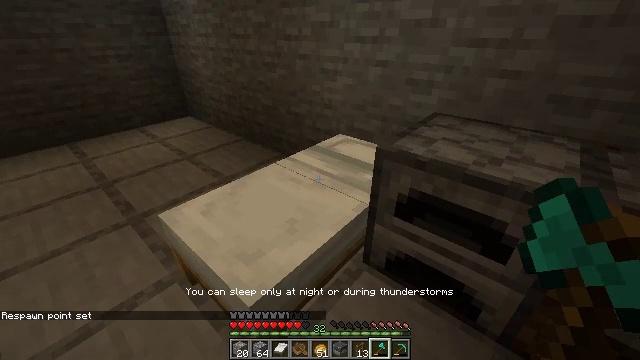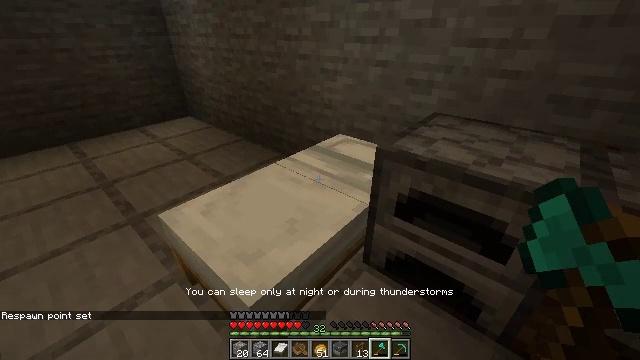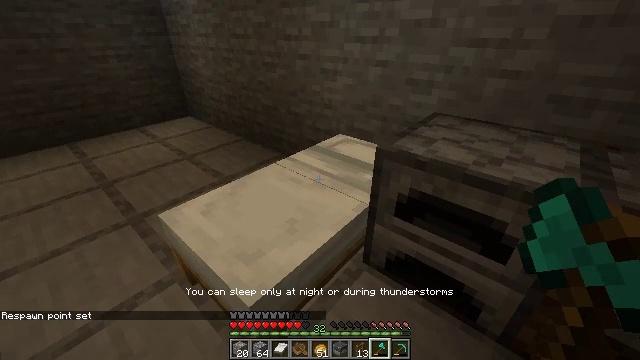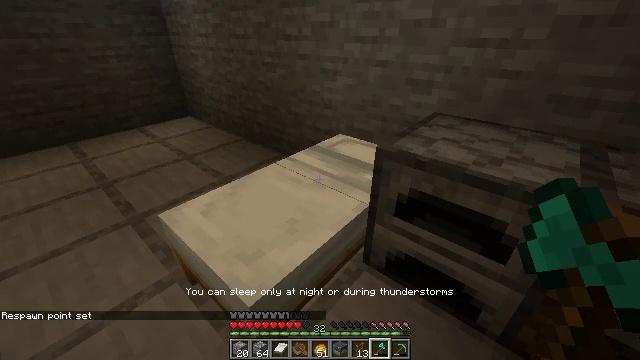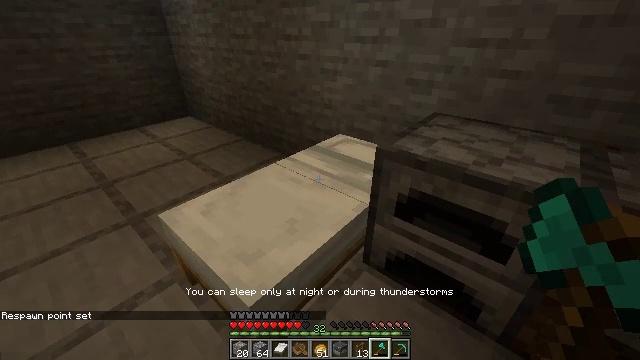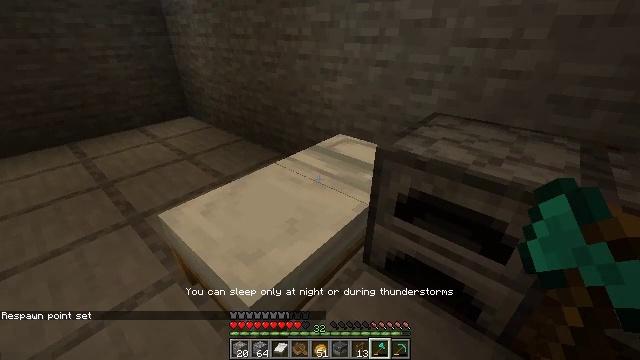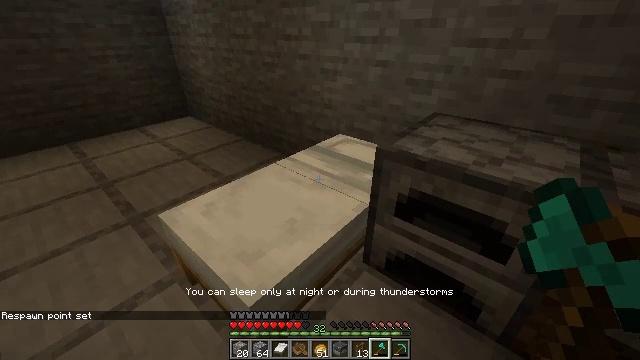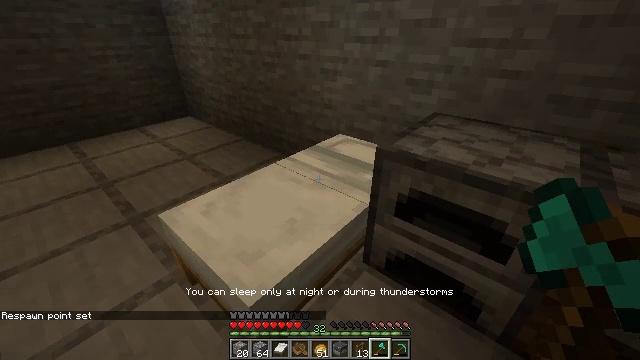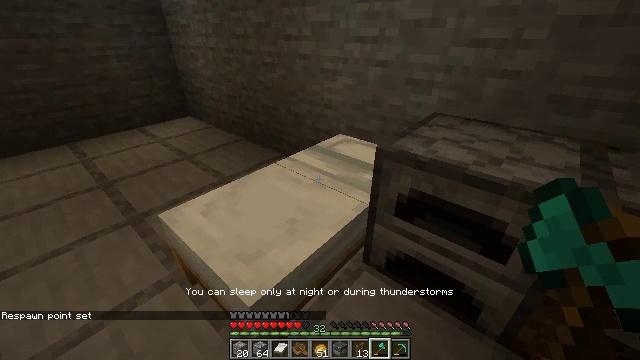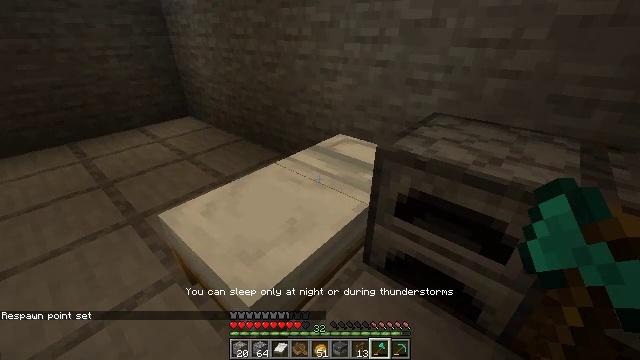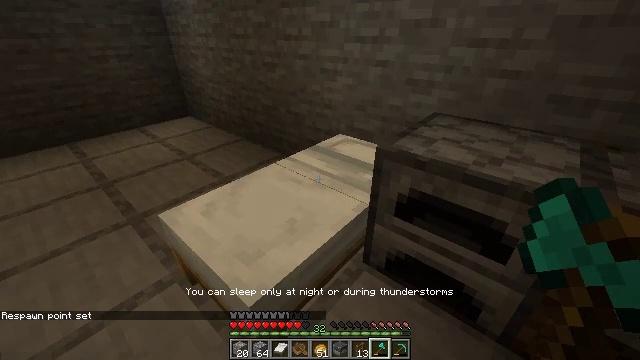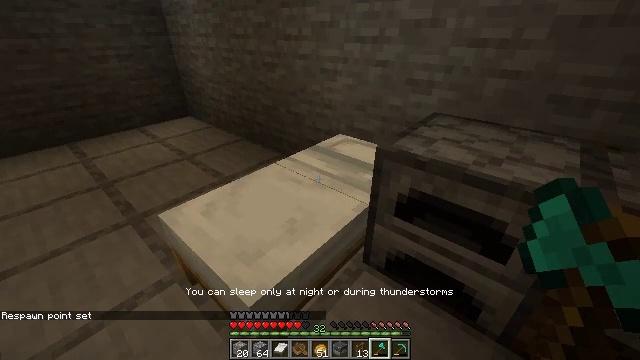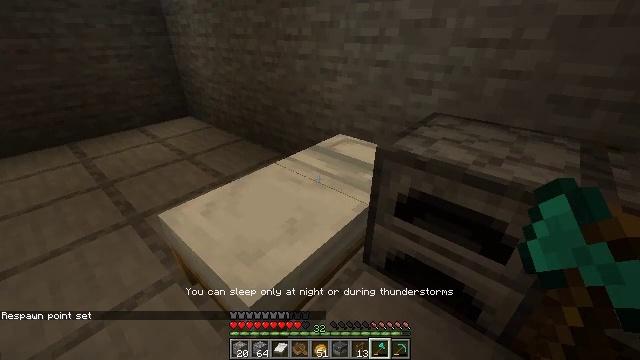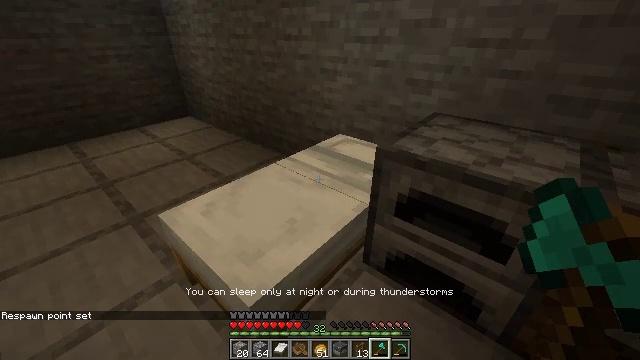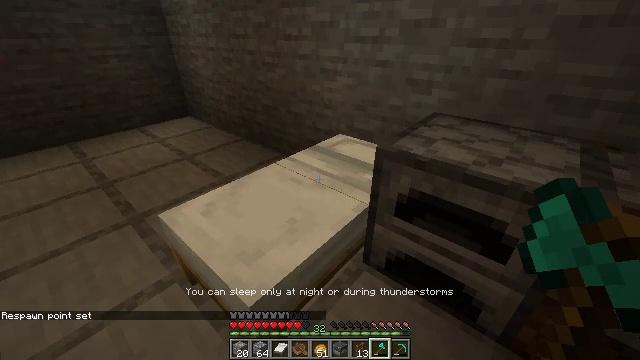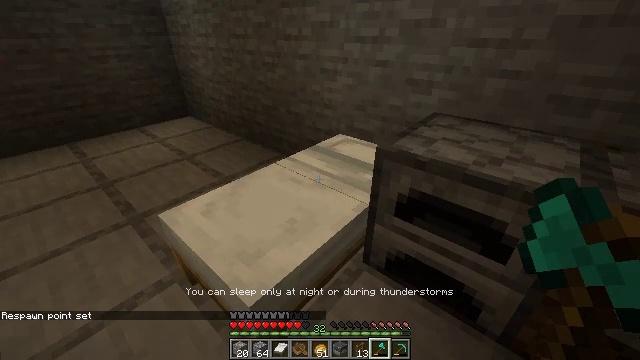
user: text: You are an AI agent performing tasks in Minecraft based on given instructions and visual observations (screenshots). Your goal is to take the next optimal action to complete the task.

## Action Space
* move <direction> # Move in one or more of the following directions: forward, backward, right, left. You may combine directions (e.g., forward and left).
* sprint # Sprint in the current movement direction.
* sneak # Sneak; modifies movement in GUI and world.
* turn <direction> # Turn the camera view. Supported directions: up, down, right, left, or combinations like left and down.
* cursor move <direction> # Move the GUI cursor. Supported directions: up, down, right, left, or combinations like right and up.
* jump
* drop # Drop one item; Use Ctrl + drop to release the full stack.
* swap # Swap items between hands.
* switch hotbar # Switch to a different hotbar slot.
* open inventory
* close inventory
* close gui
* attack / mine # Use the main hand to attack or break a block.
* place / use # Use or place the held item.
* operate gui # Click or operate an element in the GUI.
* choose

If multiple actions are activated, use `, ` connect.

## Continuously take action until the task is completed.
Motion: motion action
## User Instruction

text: Drop a spruce boat.
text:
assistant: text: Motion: no_op
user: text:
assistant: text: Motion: no_op
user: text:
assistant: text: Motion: no_op
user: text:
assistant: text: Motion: no_op
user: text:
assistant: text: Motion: no_op
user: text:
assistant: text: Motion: no_op
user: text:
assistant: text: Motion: no_op
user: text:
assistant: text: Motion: no_op
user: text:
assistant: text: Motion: no_op
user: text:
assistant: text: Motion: no_op
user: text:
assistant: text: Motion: no_op
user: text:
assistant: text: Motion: no_op
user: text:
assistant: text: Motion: no_op
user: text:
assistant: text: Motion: no_op
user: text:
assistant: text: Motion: no_op
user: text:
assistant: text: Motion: no_op
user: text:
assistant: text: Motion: no_op
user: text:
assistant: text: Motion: no_op
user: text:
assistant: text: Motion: no_op
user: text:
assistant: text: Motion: no_op
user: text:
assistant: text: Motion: no_op
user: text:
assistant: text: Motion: no_op
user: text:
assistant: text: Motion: turn right
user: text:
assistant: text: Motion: turn right
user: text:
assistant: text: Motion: turn right
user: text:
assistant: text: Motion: turn right
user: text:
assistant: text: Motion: turn right
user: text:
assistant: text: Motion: no_op
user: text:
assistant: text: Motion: move right, turn right
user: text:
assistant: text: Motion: move right, turn right and down